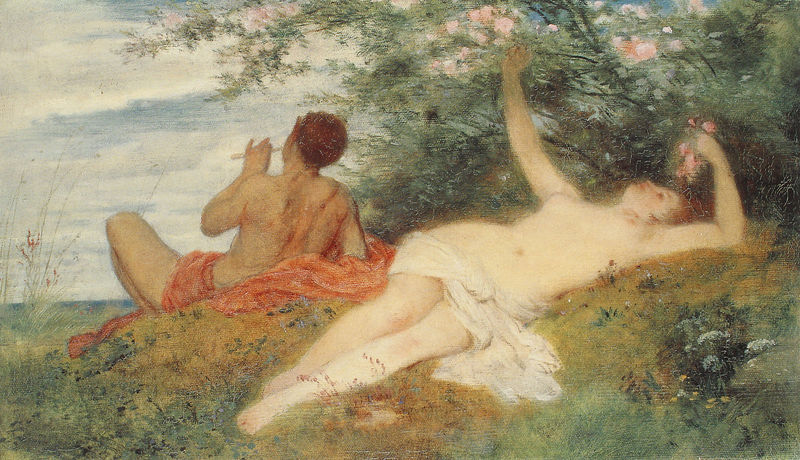
Titel: Frühling
Künstler: Arnold Böcklin
Institution: Basel, Kunstmuseum
Schlagwörter: akt, baum, gemälde, himmel, nackt, frau, weiss, blüten, dame, gras, rosen, tuch, wiese, arme, knoten, gräser, strauch, tücher, paar, ohren, liebe, liegen, zwei, romantik, liegend, blühend, flöte, riechen, pan, hirte, panflöte, glück, gräer, ligen, rosenbüsche, mann und frau